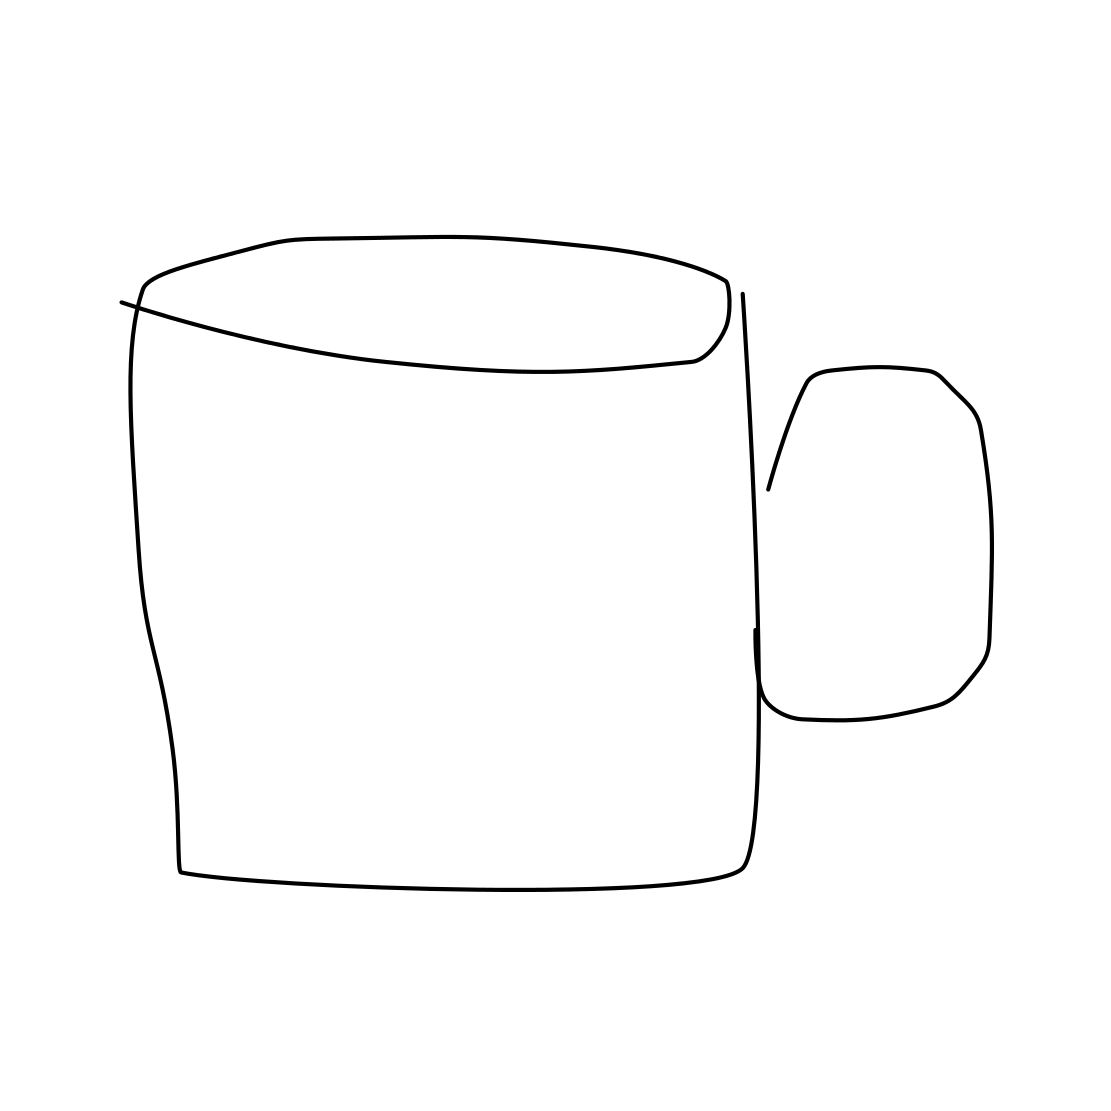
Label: mug